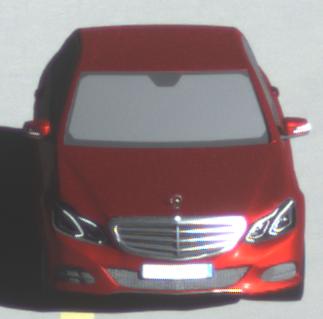
Make: Mercedes-Benz
Model: E 200
Detailed model: E-Class (212) Limousine
Model produced from: 2013/04
Model produced until: 2015/10
Doors: 4
Color: red
Road condition: dry road
Daytime: morning or afternoon
Contrast: high contrast